Field crop: tomato
Growth stage: 1
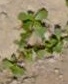
Species: portulaca